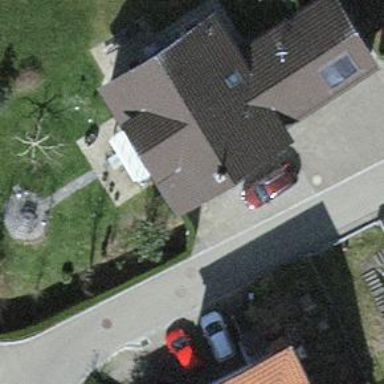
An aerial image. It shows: Residential building.